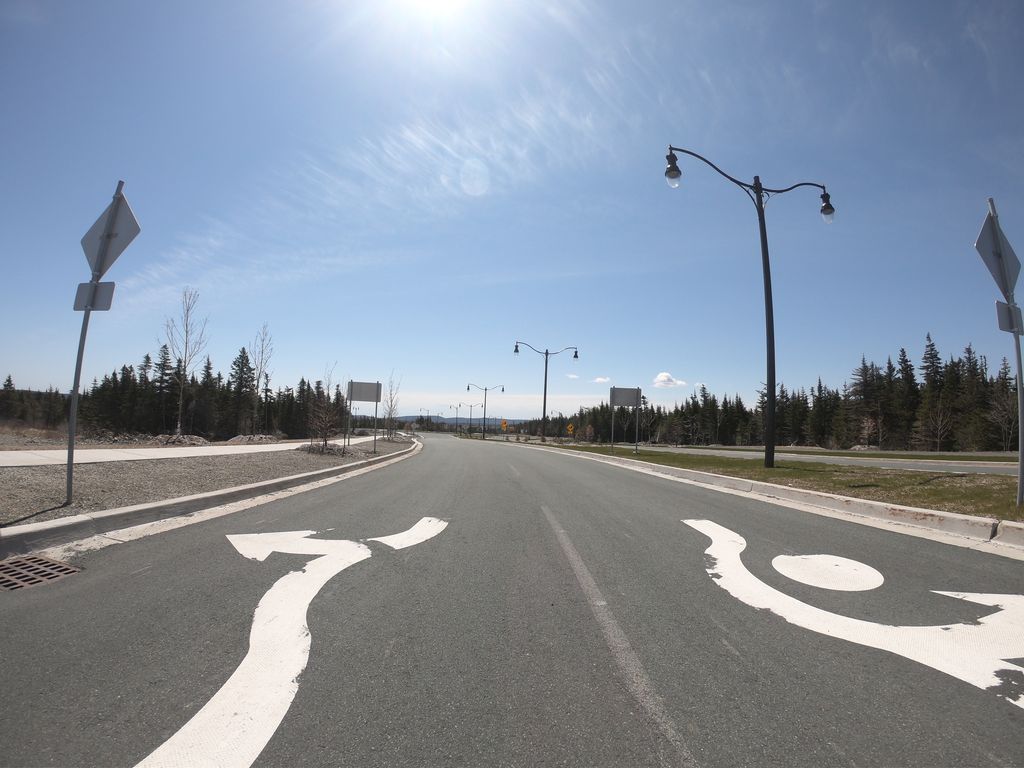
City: st_johns